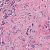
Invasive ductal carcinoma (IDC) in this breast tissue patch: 1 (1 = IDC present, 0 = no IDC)